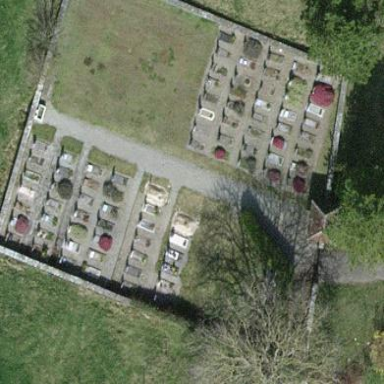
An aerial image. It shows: Cemetery.